Question: How do I change the number/picker-color of the TimePicker/RadialTimePickerView? I can see, that the RadialTimePickerView sets its color internal by using
'''
final int numbersTextColor = a.getColor(R.styleable.TimePicker_numbersTextColor,
res.getColor(R.color.timepicker_default_text_color_material));
'''
I tried adding a 'timepicker_default_text_color_material' item to the colors.xml, but this didn't work out.
The black numbers and the blue picker should be white:

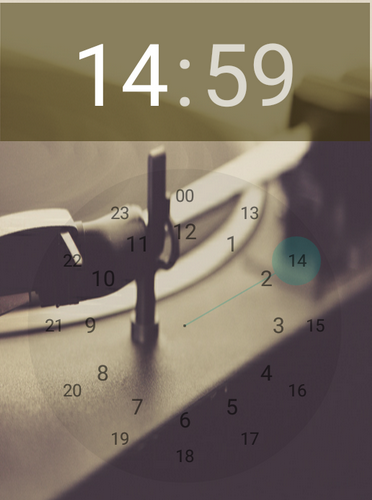
Answer: More or less, as Saket commented, I need to append my styles.xml:
'''
<style name="myTimePickerStyle" parent="@android:style/Widget.Material.Light.TimePicker">
<item name="android:numbersTextColor">#ffffff</item>
<item name="android:numbersBackgroundColor">@color/timepicker_header</item>
<item name="android:numbersSelectorColor">#88000000</item>
<item name="android:headerBackground">@color/timepicker_header</item>
</style>
<style name="AppTheme" parent="AppBaseTheme">
<item name="android:timePickerDialogTheme">@style/myTimePickerDialogStyle</item>
</style>
'''